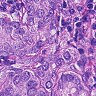
Metastatic tissue present: yes